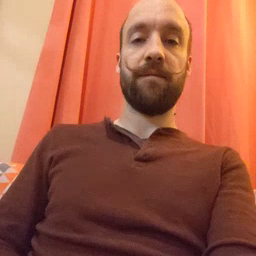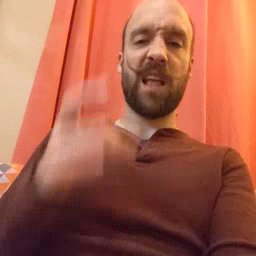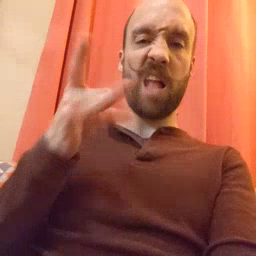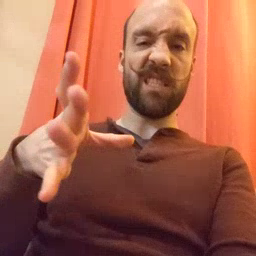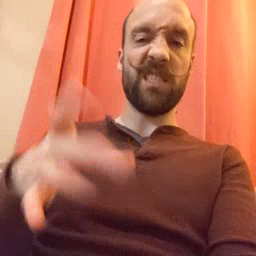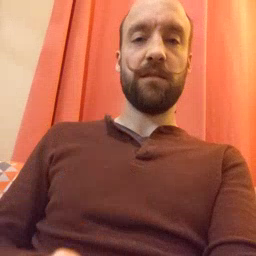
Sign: hate